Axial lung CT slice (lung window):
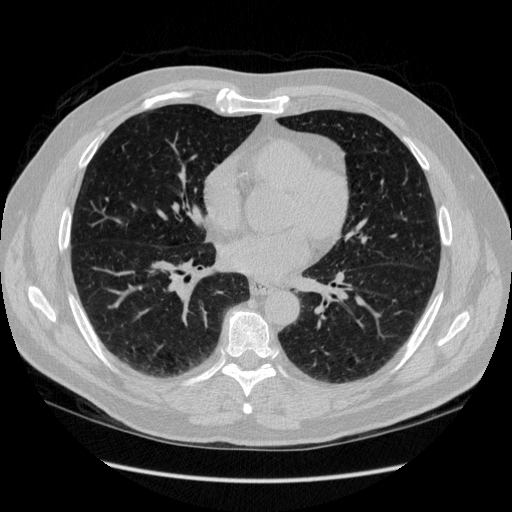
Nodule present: no